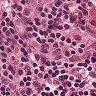
Metastatic tissue present: no